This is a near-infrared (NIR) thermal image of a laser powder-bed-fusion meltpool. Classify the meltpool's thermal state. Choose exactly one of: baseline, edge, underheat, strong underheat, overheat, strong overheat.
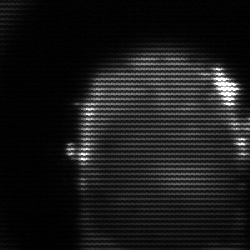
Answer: baseline